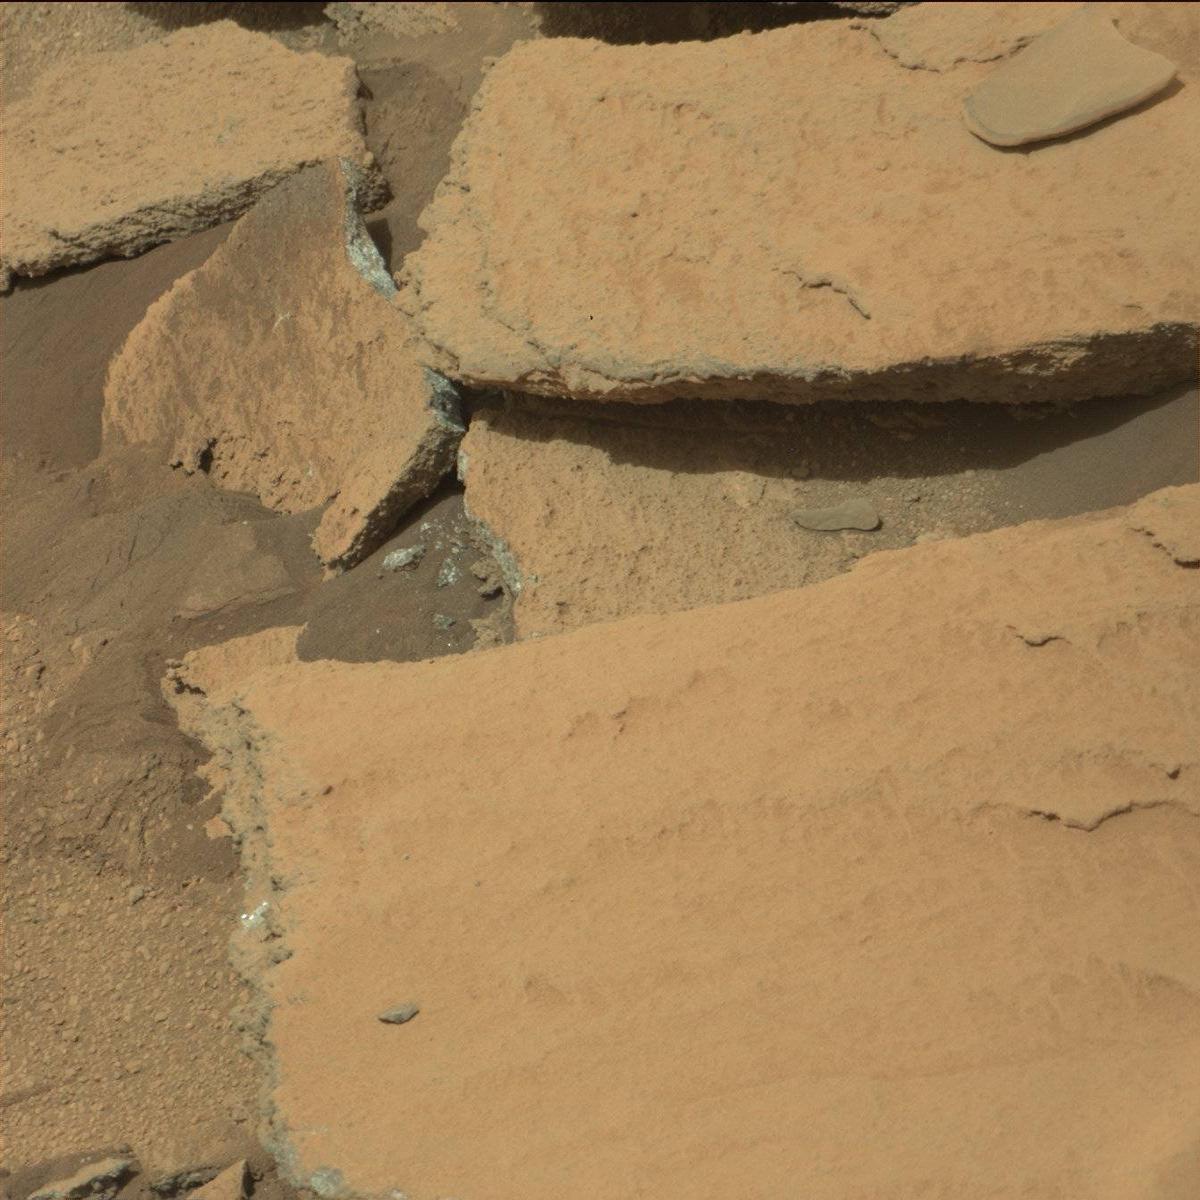
Terrain classes present: Bedrock, Rock, Sand / Soil